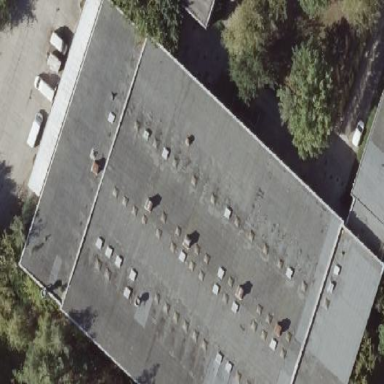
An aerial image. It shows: Commercial building with flat roof.